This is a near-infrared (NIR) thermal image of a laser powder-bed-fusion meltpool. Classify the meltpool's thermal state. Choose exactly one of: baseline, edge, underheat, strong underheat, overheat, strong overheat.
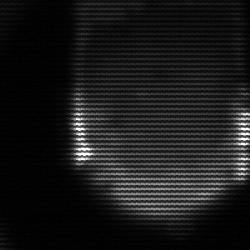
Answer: edge